Current action and preconditions to check: trajectory_clear

Your task: For each precondition in the list above, predict whether it will hold at this action.

Consider the current scene as observed from the mobile robot's camera, and analyze the predicted future states of all dynamic agents (e.g., people, animals, vehicles, or any moving entities) within the NEXT SECOND.

IMPORTANT: Only answer "very likely" if you are absolutely certain—based on strong, clear evidence—that a dynamic agent will violate the precondition in the predicted future state. Do NOT answer "very likely" for unlikely, ambiguous, or low-probability risks.

Ask yourself for each precondition: Is there a high probability, with clear and convincing evidence, that the predicted future states of any dynamic agent will interfere with the predicted future state of the currently executing action within the NEXT SECOND, causing that precondition to fail?

Assess the risk level based on these predictions. Use "likely" or "very likely" if motions create a clear risk of interference.

Use "neutral" or "improbable" if agents are nearby but their predicted paths are clearly diverging or non-conflicting.

Failure Risk Categories: "very improbable", "improbable", "neutral", "likely", "very likely"

Answer Format: Output ONLY the probability_of_failure value from these categories: "very improbable", "improbable", "neutral", "likely", "very likely"

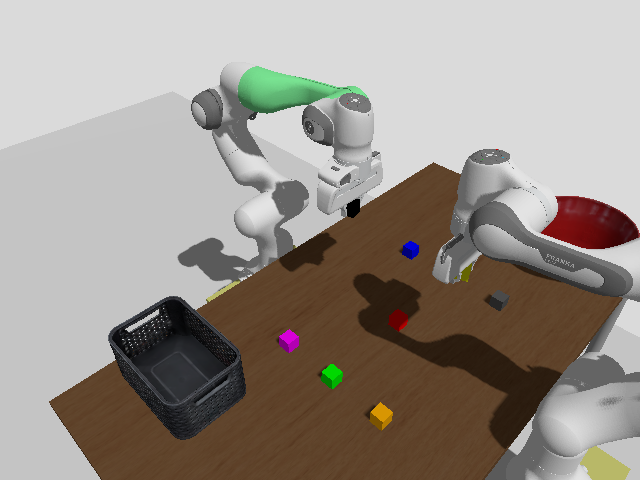

Answer: improbable